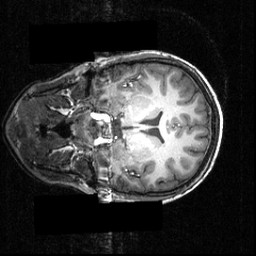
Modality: T1w
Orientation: coronal
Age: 12
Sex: female
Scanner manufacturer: siemens
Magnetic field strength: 3.951 T
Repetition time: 1.5 s
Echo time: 0.00335 s